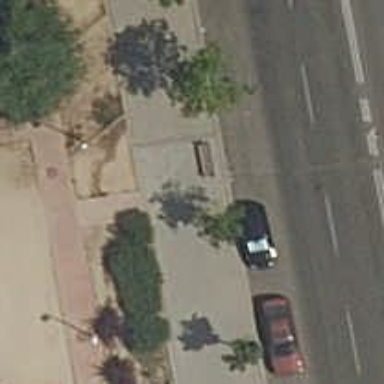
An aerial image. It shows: Bench.